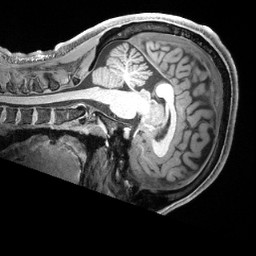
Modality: T1w
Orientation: sagittal
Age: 21
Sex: male
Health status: healthy
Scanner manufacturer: siemens
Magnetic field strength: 3 T
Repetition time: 2.4 s
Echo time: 0.00222 s